Field crop: tomato
Growth stage: 1
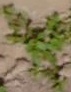
Species: portulaca